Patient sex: M
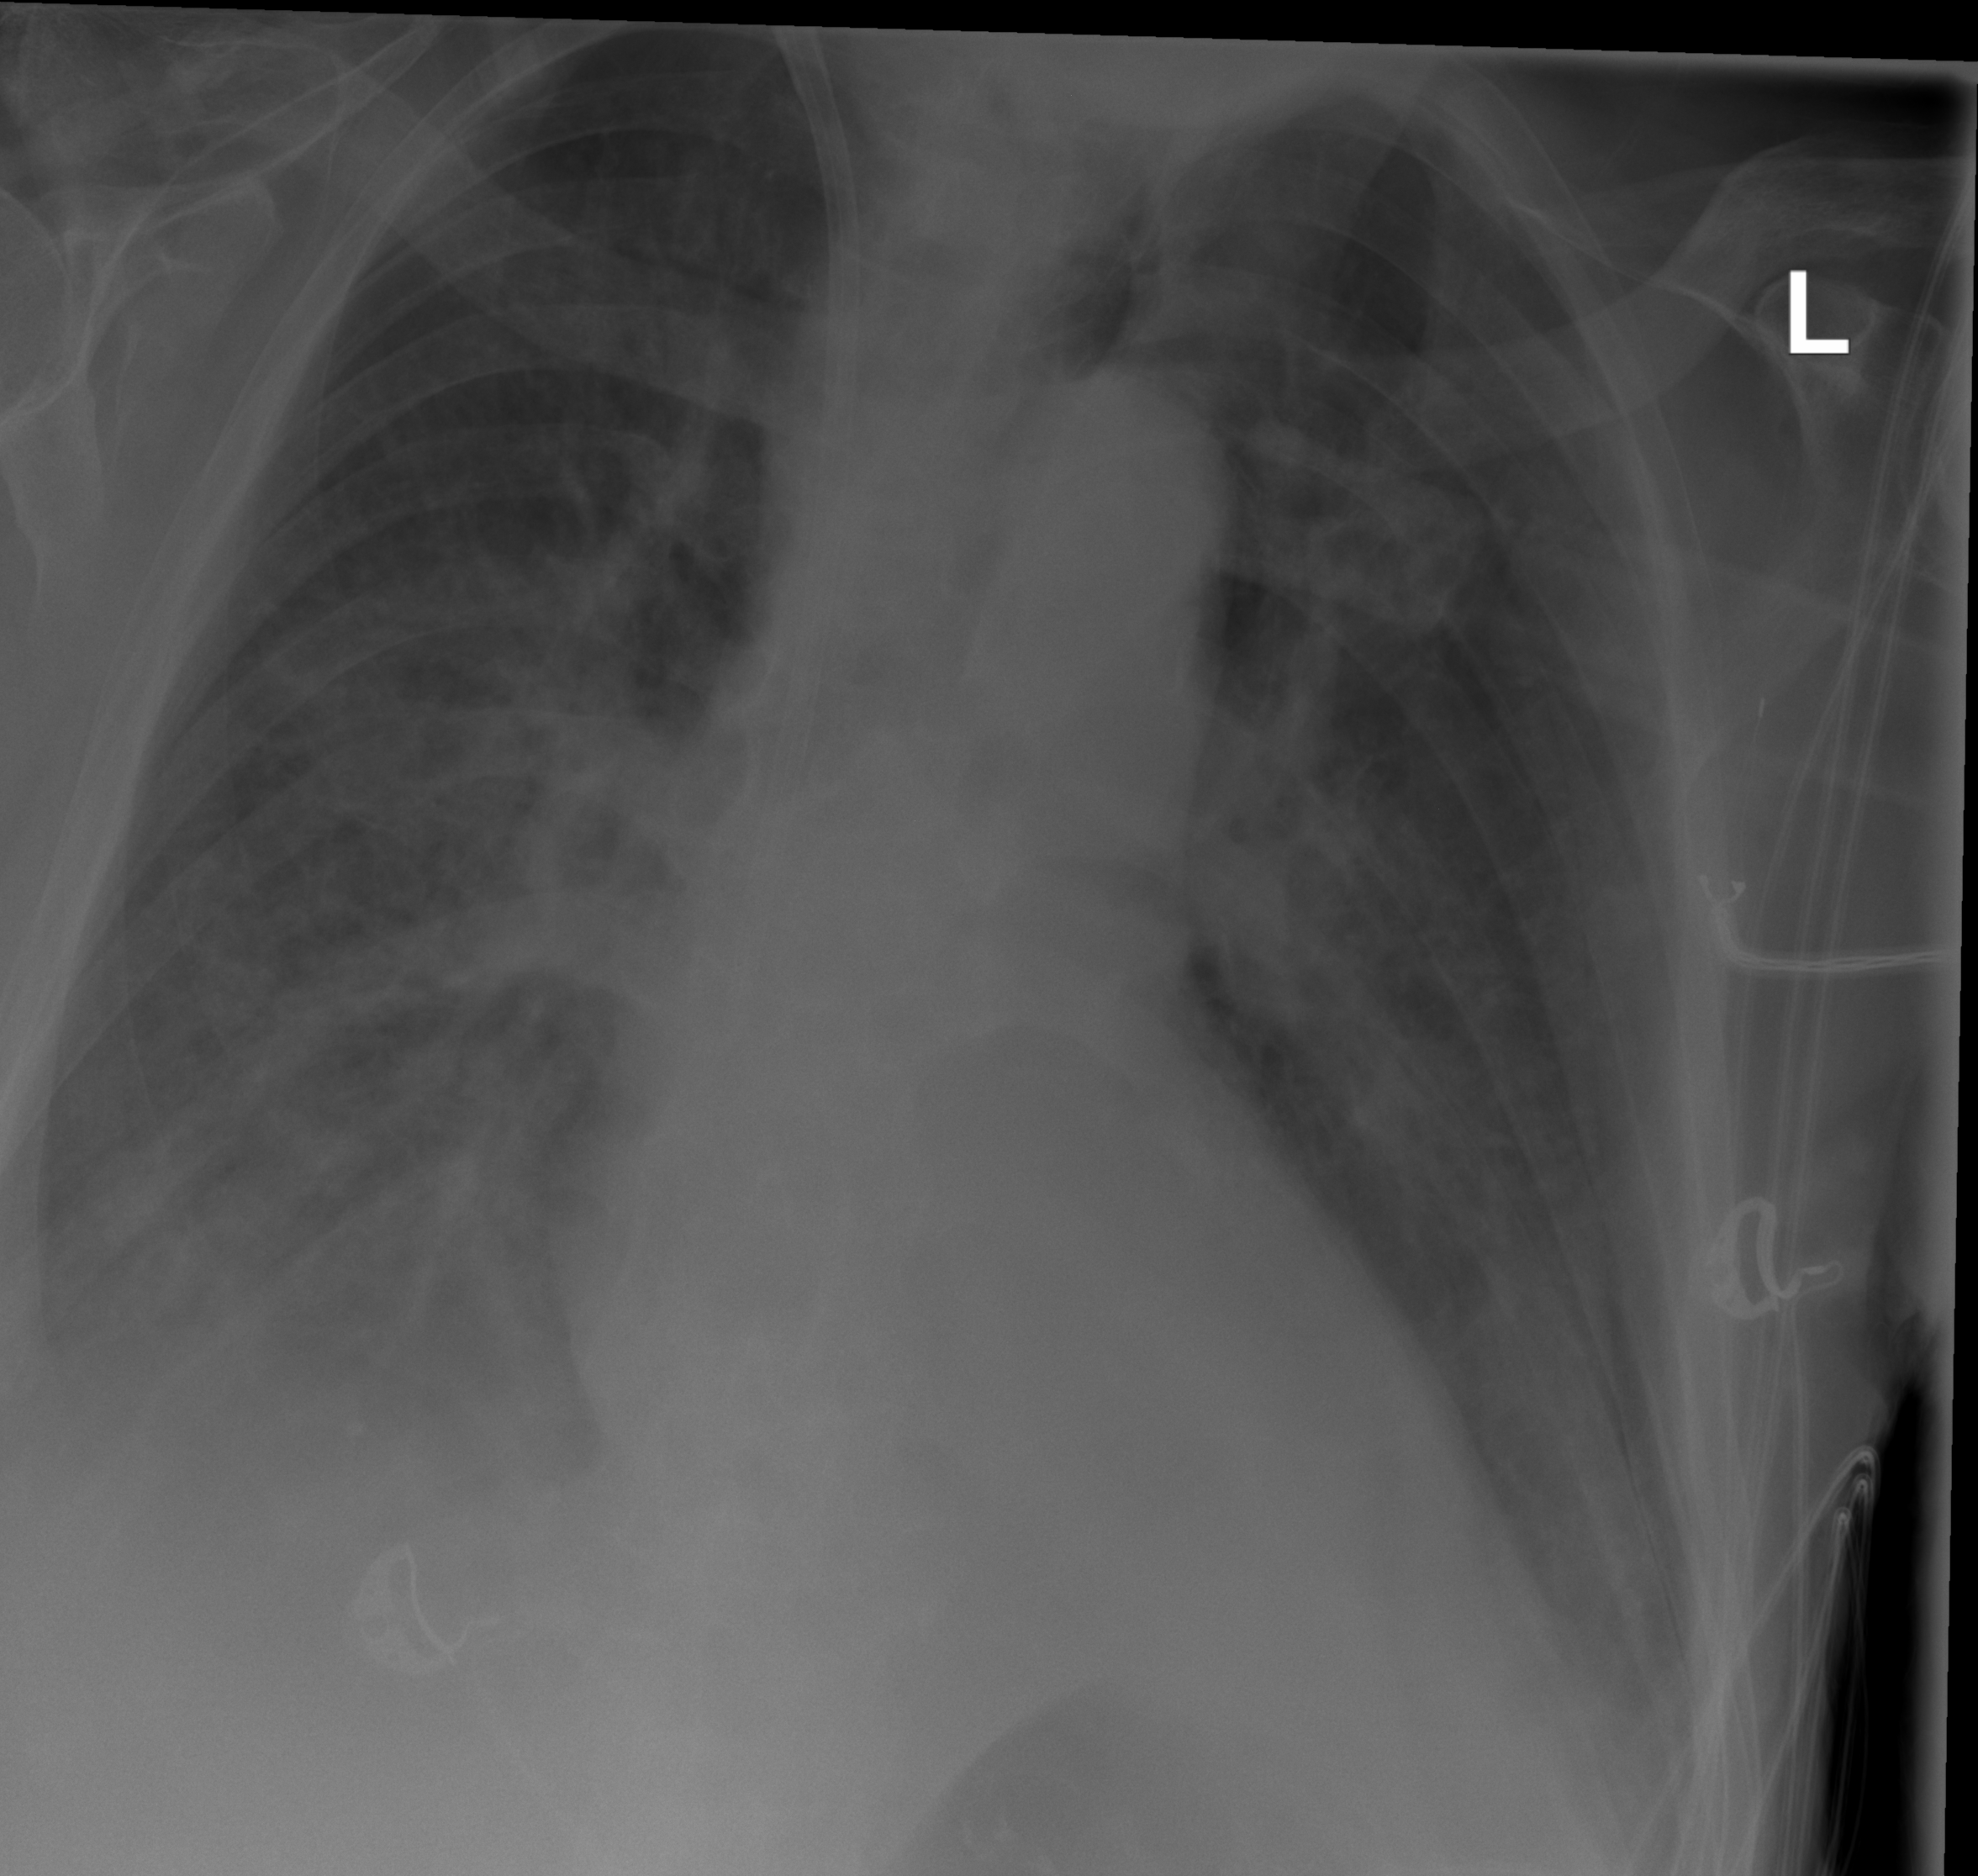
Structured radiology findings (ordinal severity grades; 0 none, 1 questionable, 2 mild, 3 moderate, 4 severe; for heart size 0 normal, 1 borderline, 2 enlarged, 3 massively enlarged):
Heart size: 0
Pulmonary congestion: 2
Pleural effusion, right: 0
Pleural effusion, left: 2
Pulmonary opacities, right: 3
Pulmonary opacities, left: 2
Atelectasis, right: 2
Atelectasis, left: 2